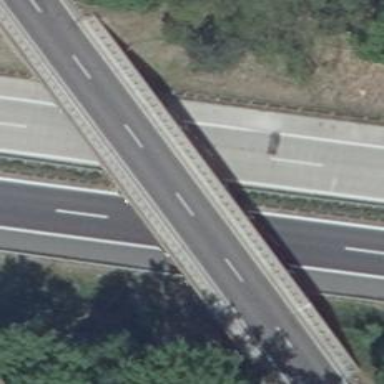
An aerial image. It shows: Man-made bridge.